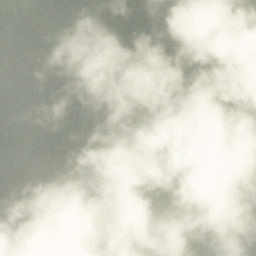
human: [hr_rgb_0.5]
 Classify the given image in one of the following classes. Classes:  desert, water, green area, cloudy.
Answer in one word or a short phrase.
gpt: cloudy